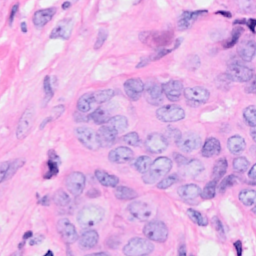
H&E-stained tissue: Breast